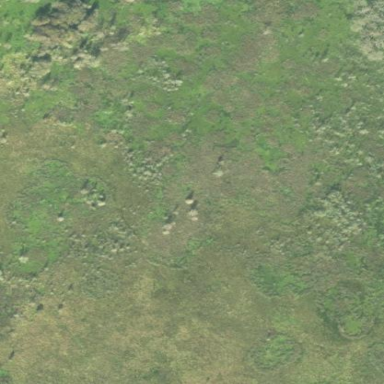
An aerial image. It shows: Marshy wetland area.